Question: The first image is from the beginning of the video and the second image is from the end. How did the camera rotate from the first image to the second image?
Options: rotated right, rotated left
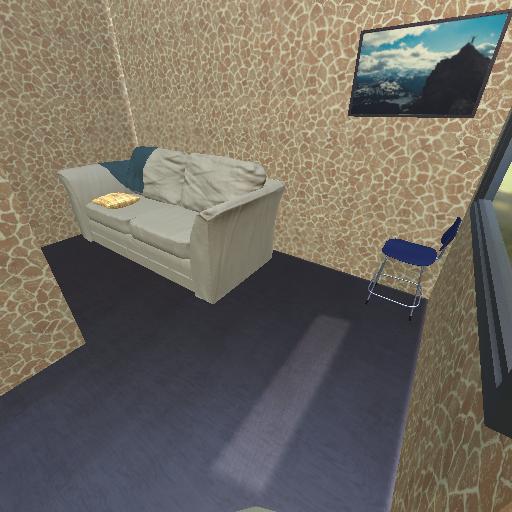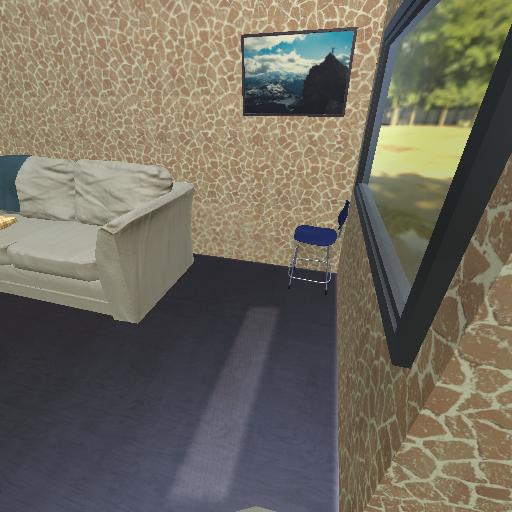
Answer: rotated right